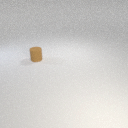
small brown rubber cylinder